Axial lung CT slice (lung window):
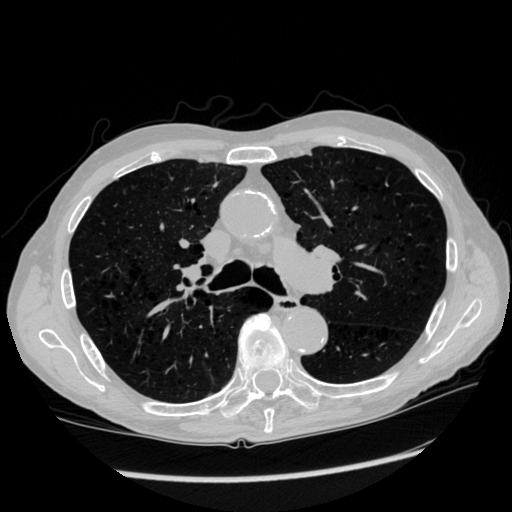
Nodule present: no